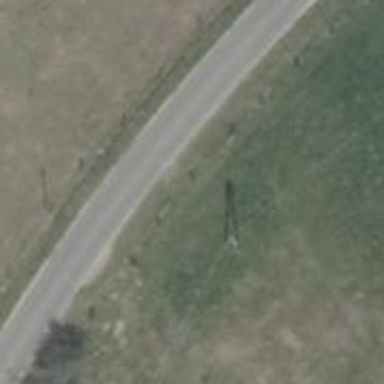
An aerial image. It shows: Minor power line with 3 cables.